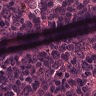
Metastatic tissue present: no